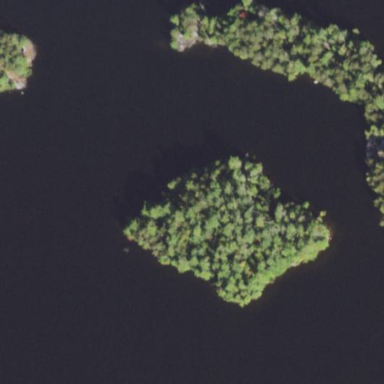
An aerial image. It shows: Islet.